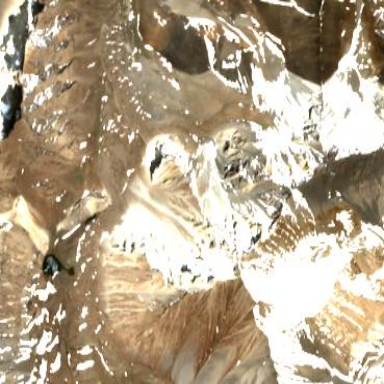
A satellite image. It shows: Stunning view of glacier.